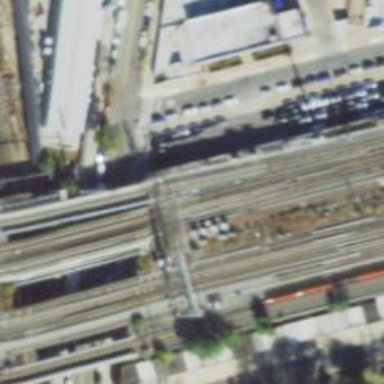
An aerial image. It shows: Electrified railway with rail tracks.